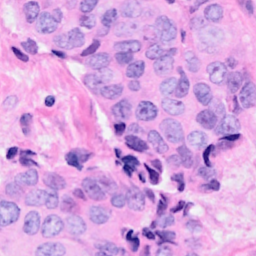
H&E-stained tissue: Breast